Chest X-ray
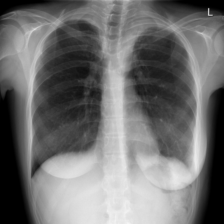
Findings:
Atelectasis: positive
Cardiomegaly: negative
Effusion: negative
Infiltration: negative
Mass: negative
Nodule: negative
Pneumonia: negative
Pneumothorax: negative
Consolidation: negative
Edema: negative
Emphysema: negative
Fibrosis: negative
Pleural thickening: positive
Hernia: negative